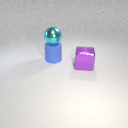
large purple metal cube in front of large blue rubber cylinder